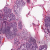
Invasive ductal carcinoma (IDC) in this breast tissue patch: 0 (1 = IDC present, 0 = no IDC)